Question: I want to use an 'UIImagePickerController' non-modally, with a small square preview. However, I get a big black bar at the bottom of the preview, which I can't get rid of (see the screenshot). Why is it there, and how can I get rid of it?

Code:
'''
- (void)viewDidLoad
{
[super viewDidLoad];
_imagePickerVC = [[UIImagePickerController alloc] init];
_imagePickerVC.sourceType = UIImagePickerControllerSourceTypeCamera;
_imagePickerVC.mediaTypes = @[ (NSString *)kUTTypeImage ];
_imagePickerVC.wantsFullScreenLayout = NO;
_imagePickerVC.delegate = (id)self;
_imagePickerVC.navigationBarHidden = YES;
_imagePickerVC.allowsEditing = NO;
_imagePickerVC.showsCameraControls = NO;
_imagePickerVC.cameraDevice = UIImagePickerControllerCameraDeviceFront;
CGRect previewFrame = CGRectMake(0, 0, 150, 150);
[_imagePickerVC.view setFrame:previewFrame];
_imagePickerVC.view.autoresizesSubviews = YES;
[self.view addSubview:_imagePickerVC.view];
[_imagePickerVC viewWillAppear:YES];
[_imagePickerVC viewDidAppear:YES];
}
'''
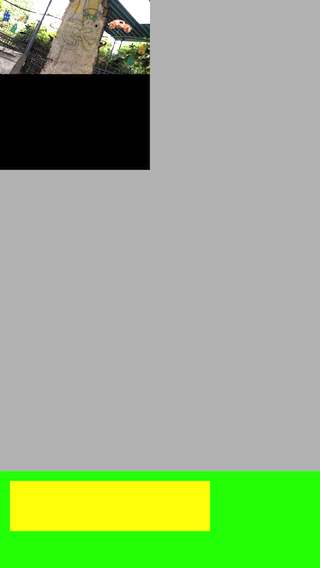
Answer: This is a misuse of UIImagePickerController. To make your own image-capture interface, simply use AVFoundation.